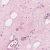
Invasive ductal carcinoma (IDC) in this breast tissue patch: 0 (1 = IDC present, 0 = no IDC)